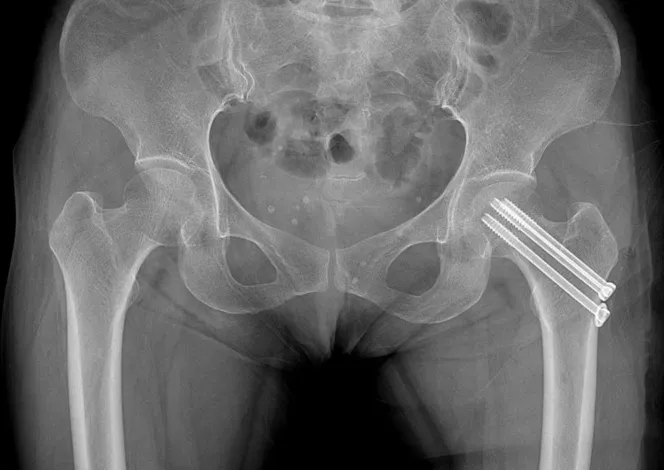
The patient underwent internal fixation using 3 cannulated screws.
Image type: radiology (x_ray)